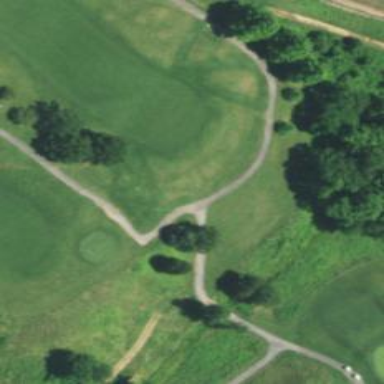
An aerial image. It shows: Pathway for golfing.